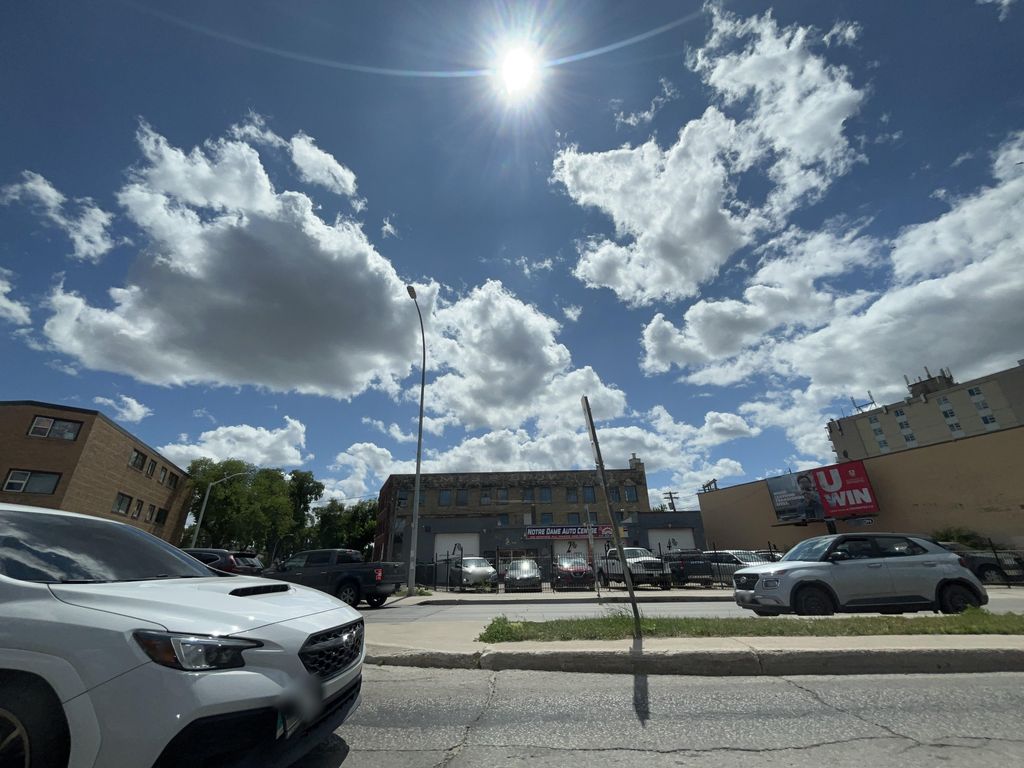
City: winnipeg